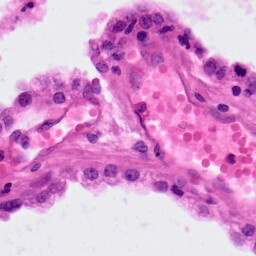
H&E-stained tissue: Lung